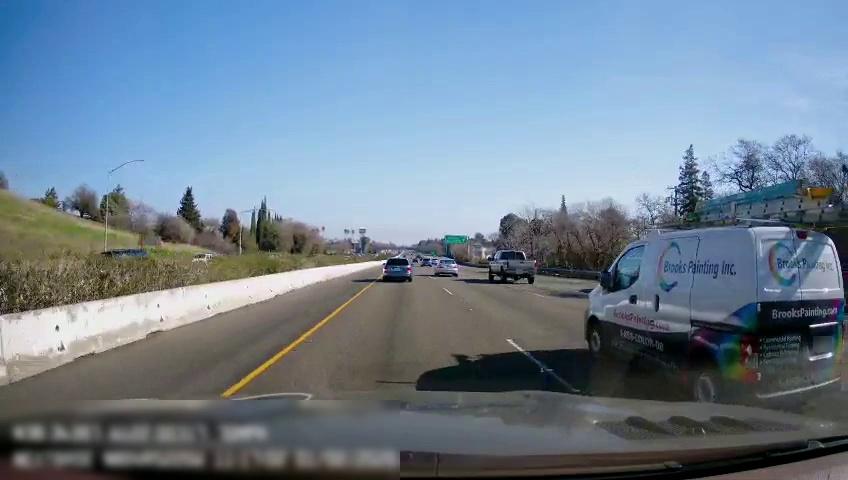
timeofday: Day
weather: Sunny
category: Drivable Space
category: Vehicles | Car
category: Vehicles | Van
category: Vehicles | Car
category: Vehicles | Truck
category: Vehicles | Car
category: Vehicles | Car
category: Vehicles | Van
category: Lanes | Current Lane
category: Lanes | Current Lane
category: Lanes | Alternate Lane
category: Traffic | Signs